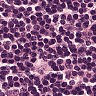
Metastatic tissue present: no